Question: When I run unit tests in Xcode GUI I receive this warning
'''
Skipping tests; the iPhoneSimulator platform does not currently support application-hosted tests (TEST_HOST set).
'''

Xcode doesn't execute my unit tests but I get the message that Test Succeeded. It looks like it just skips my test.
P.S. I know lot of people get this error when running Unit test from the Command Line but this happens in Xcode GUI
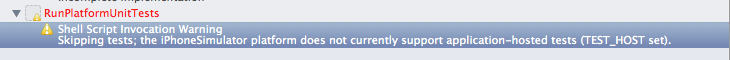
Answer: Xcode cannot run application hosted Unit Tests.
There are workarounds for it from the developer site: <URL>